Aerial crown-view tile of a tropical tree (Barro Colorado Island, Panama), acquired 20240611:
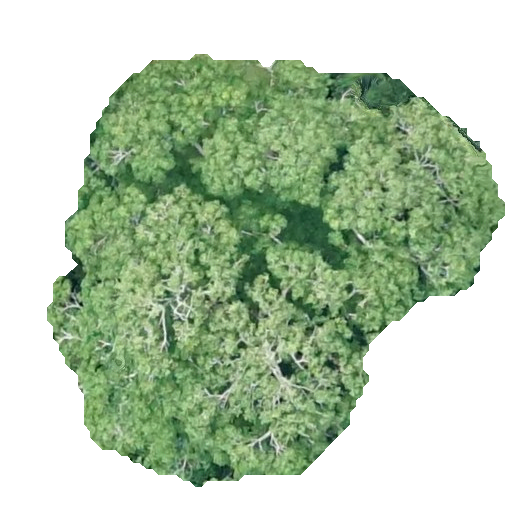
Species: Handroanthus guayacan
GBIF accepted scientific name: Handroanthus guayacan
Crown area: 214.79 m²